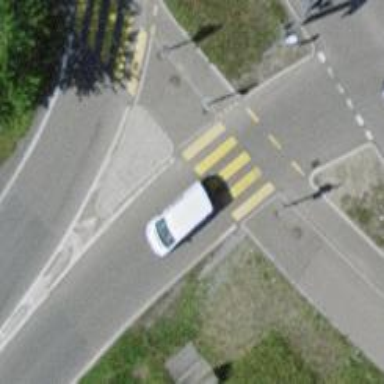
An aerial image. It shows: Marked zebra crossing on the road.